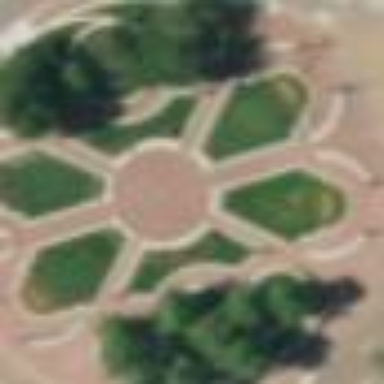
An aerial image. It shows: Park.